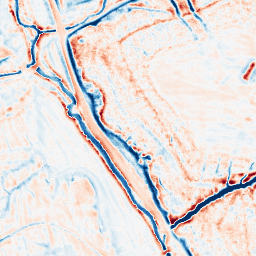
Category: edge_preserving
Decomposition family: bilateral
Decomposition parameters: d: 15
sigma_color: 75
sigma_space: 150
Upsampling method: quintic
Upsampling parameters: scale: 8
Upsampling scale: 8